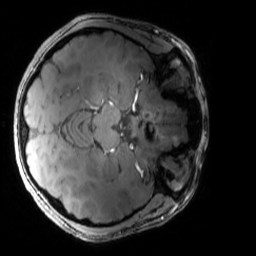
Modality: MP2RAGE
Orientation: axial
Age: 20
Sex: female
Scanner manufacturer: siemens
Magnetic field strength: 6.98 T
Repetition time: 6 s
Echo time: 0.00283 s